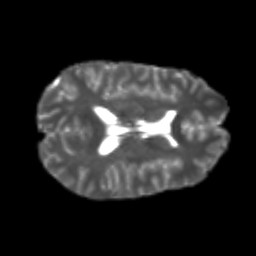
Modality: T2w
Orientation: axial
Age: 23
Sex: male
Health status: healthy
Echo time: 0.074 s